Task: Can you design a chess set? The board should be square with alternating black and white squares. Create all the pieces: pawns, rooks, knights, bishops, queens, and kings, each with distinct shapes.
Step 804:
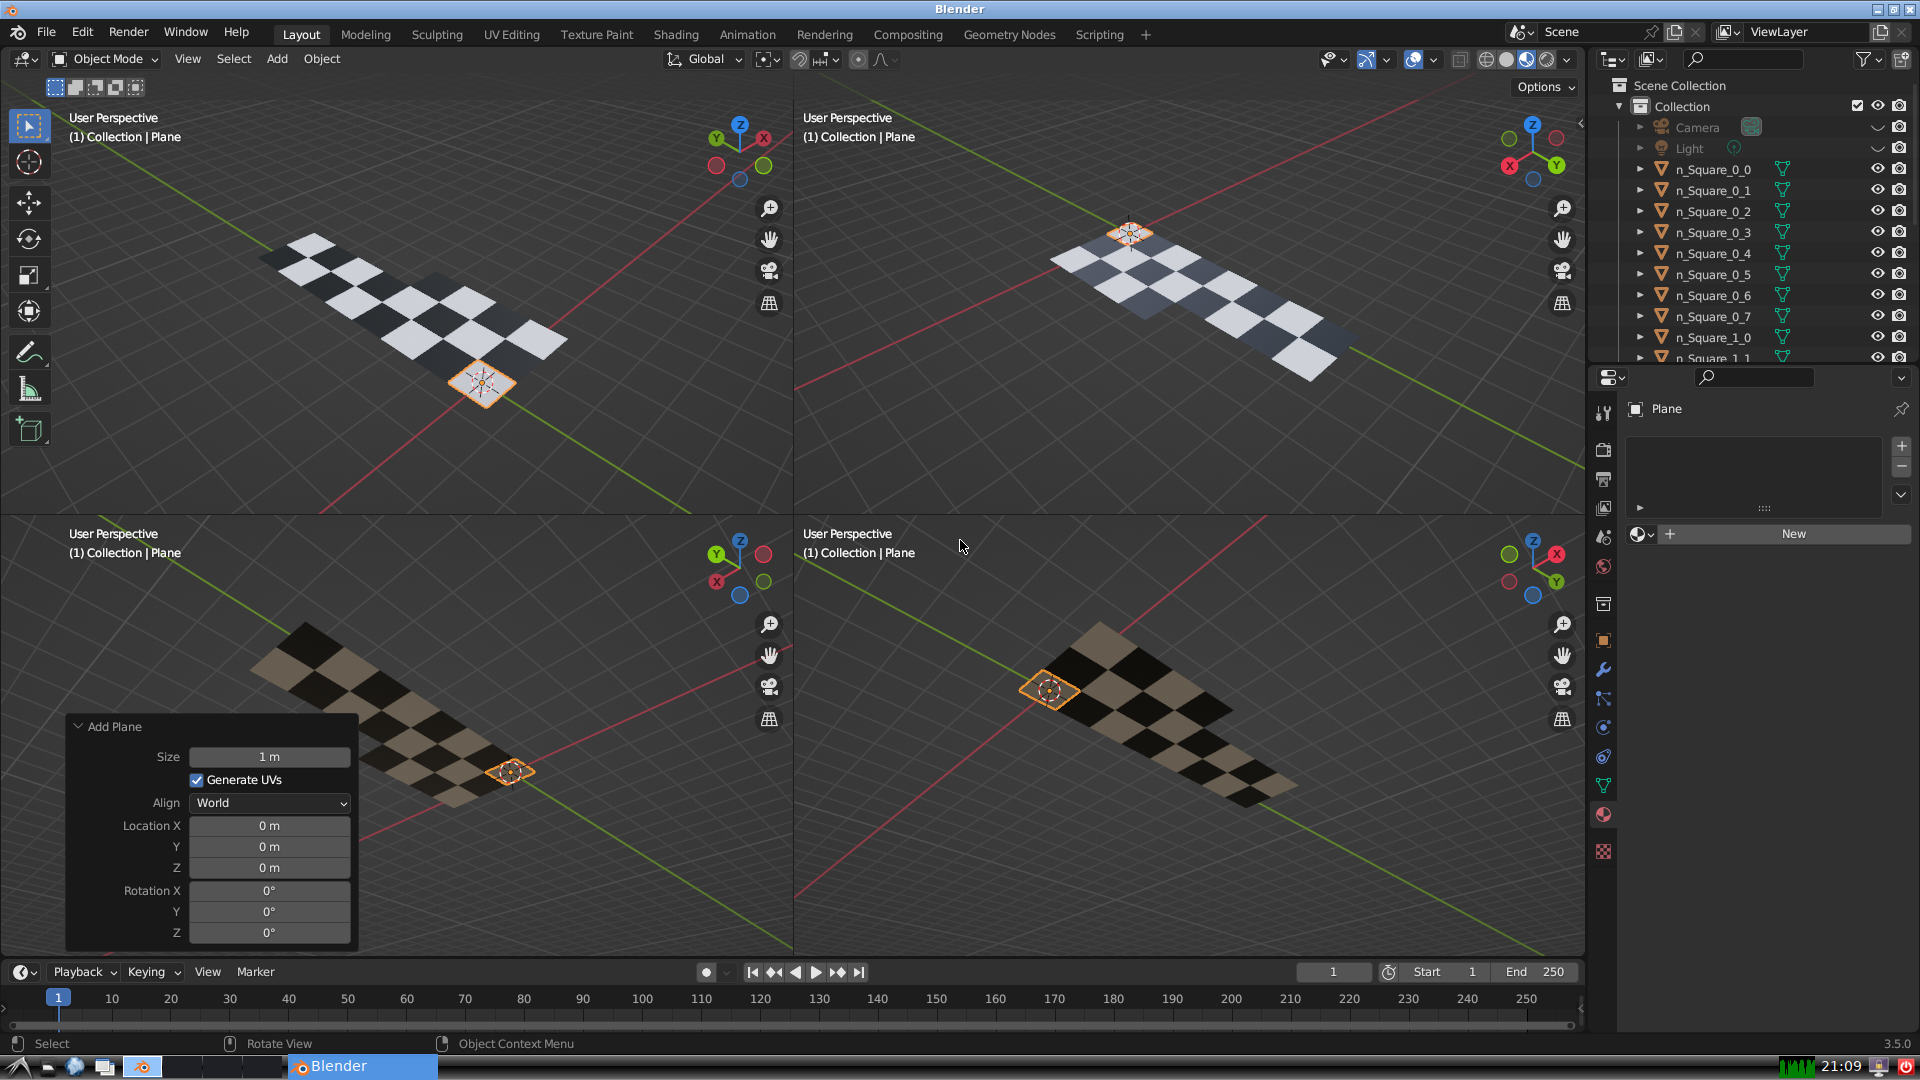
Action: {"mouse_move": [270, 826]}